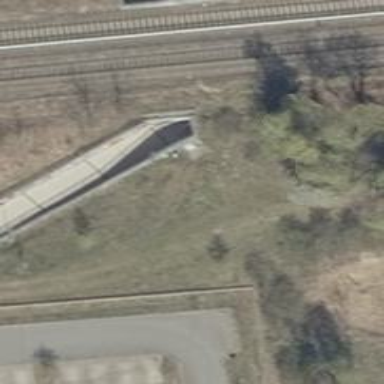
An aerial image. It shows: Footway with ramp.